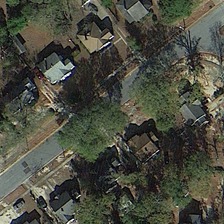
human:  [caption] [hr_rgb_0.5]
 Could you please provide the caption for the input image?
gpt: some buildings and green trees are in two sides of a road in a medium residential area .

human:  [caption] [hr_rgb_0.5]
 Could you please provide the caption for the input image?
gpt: some buildings and green trees are in two sides of a road in a medium residential area .

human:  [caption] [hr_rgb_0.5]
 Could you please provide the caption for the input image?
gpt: some buildings and green trees are in two sides of a road in a medium residential area .

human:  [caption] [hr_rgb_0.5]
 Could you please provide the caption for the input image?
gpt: some buildings and green trees are in two sides of a road in a medium residential area .

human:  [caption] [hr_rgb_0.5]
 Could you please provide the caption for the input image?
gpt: some buildings and green trees are in two sides of a road in a medium residential area .